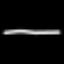
Label: line